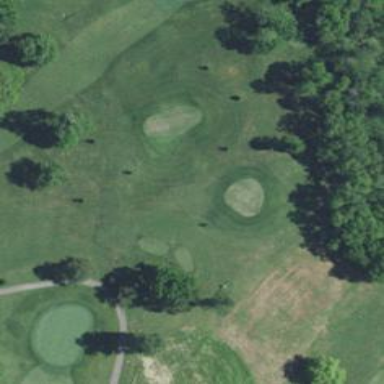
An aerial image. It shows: Golf fairway surrounded by grass.